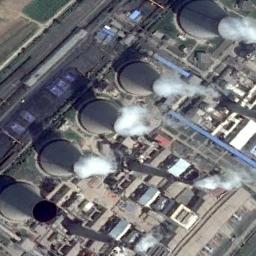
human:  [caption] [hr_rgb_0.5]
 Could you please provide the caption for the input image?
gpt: There is a smoking thermal power station by the road .

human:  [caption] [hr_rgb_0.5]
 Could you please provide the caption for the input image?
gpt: Many buildings of different shapes are next to the thermal power station .

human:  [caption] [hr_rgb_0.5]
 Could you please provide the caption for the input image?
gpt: The thermal power station is next to some buildings with white mist above .

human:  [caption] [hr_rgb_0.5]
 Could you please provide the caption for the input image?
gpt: There are neatly planned plants and equipment in the thermal power station  There are five cooling towers, Four are emitting steam, and two chimneys are emitting smoke .

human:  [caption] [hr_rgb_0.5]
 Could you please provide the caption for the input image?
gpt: There are many buildings and some chimneys on the thermal power station .